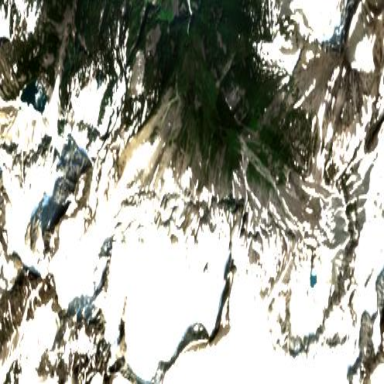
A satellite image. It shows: Stunning view of glacier.